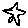
Label: star